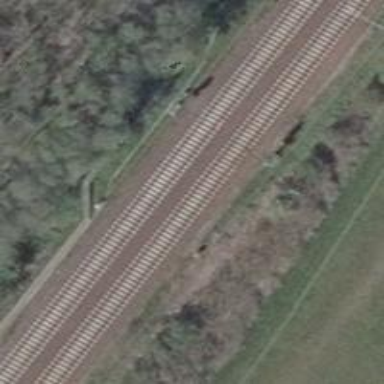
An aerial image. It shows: Railway signal.